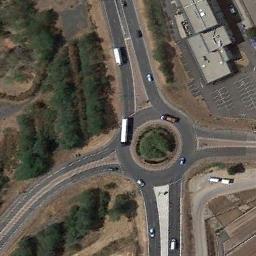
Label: roundabout